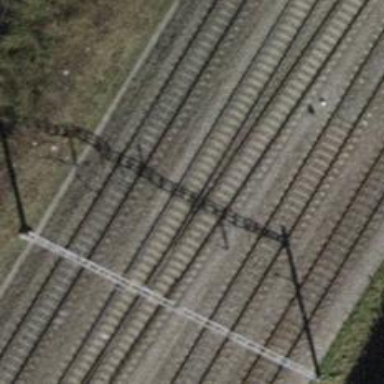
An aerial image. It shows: Railway siding with one electrified track and contact line.